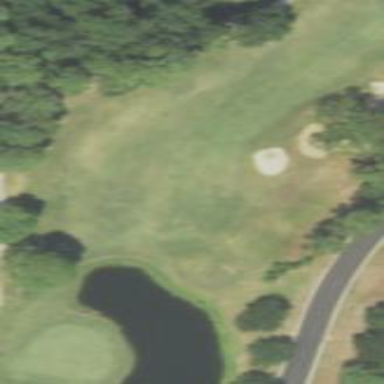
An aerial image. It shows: Scenic golf fairway.